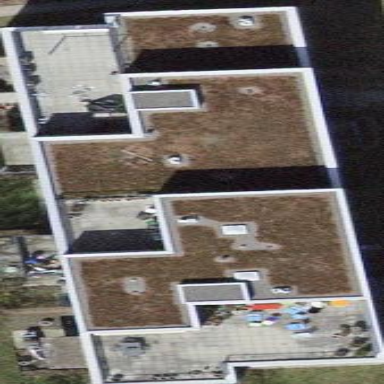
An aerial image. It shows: Residential building.